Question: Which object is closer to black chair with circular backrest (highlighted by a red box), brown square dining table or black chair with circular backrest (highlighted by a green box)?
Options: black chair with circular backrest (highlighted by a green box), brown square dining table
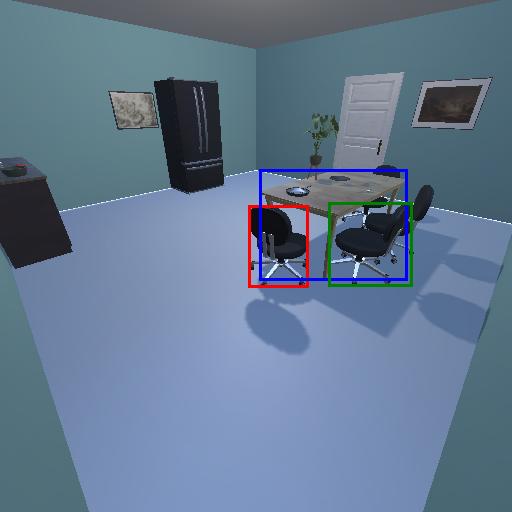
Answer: black chair with circular backrest (highlighted by a green box)